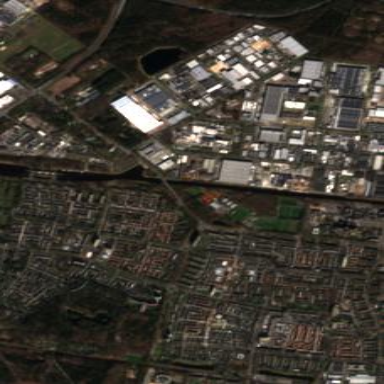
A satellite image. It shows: Industrial area.